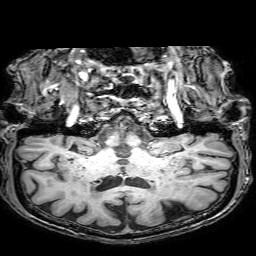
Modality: T1w
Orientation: sagittal
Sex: male
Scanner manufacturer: philips
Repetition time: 0.008384 s
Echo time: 0.00392 s